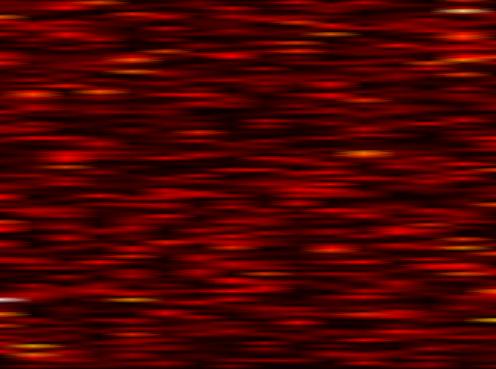
Label: OFDM